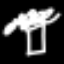
Label: palm tree